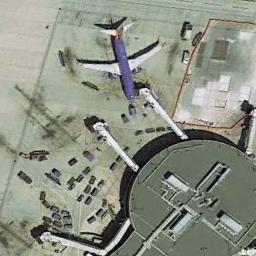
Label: airplane